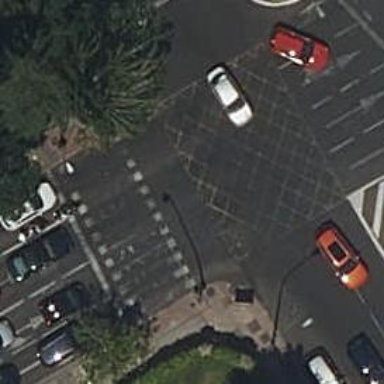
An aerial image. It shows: Road crossing with traffic signals.